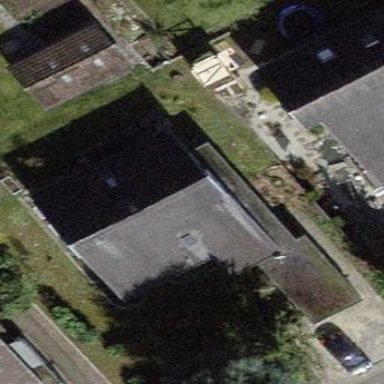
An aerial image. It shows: Building with tiled roof.